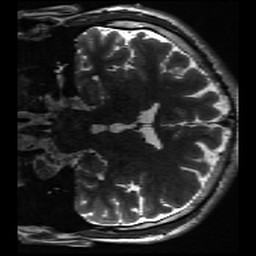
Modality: inplaneT2
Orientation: coronal